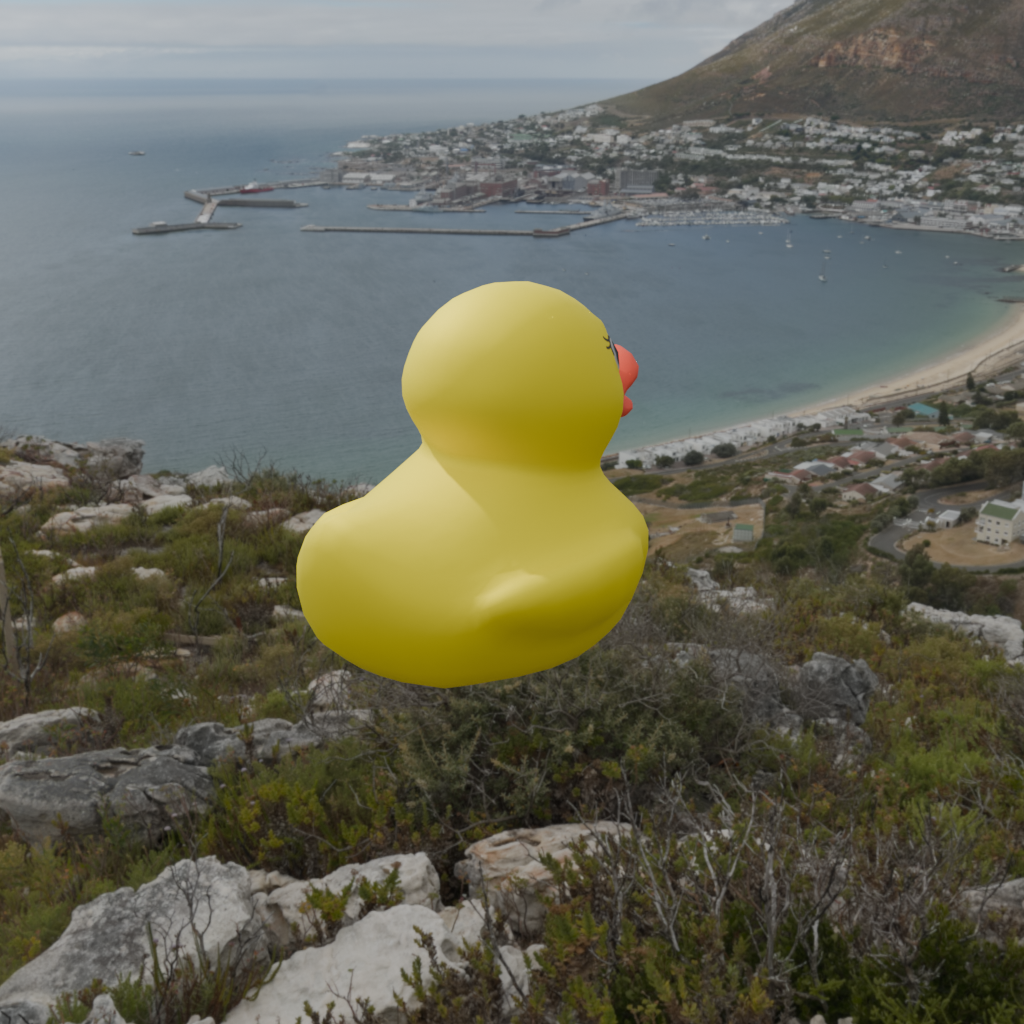
an image of a yellow rubber duck seen from <back_right> rocky landscape with a cloudy view of the sea.